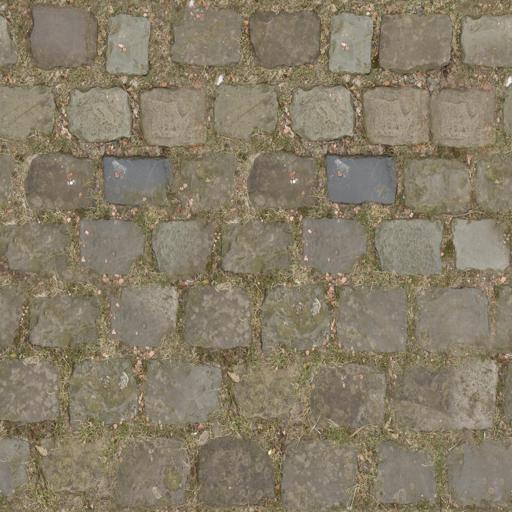
Tags: cobblestone pavement paving stones